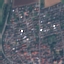
Label: Residential